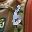
Label: 6